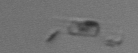
Label: Skeletonema